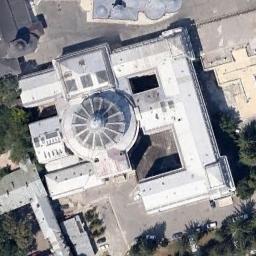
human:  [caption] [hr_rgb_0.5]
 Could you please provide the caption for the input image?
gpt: The church with a circular pointed tower and the rest of the church has some white sloping roofs .

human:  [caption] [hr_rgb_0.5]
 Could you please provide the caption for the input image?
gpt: This is a church  It's in the shape of a cross .

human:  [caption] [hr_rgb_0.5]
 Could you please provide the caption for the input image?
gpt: A cathedral with a white roof, A silver dome on the main house in the middle of the church, And many trees around the church .

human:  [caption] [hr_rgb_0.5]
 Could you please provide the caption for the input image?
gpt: There is a white church with a circular roof .

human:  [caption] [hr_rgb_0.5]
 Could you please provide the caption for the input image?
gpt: There are a lot of trees near the church .